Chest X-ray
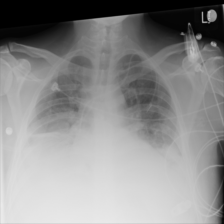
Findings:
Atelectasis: negative
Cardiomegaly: negative
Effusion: negative
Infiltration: negative
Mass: negative
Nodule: negative
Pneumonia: negative
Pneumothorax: negative
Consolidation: positive
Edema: negative
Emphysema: negative
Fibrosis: negative
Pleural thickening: negative
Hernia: negative